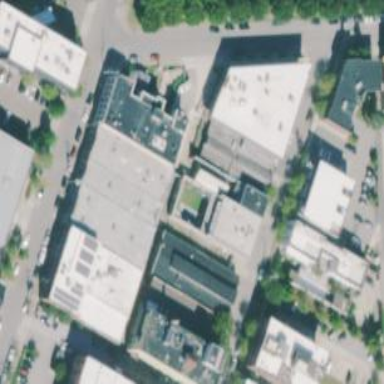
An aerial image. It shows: Office building.